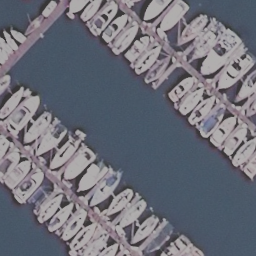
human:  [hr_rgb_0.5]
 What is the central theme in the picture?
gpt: harbor